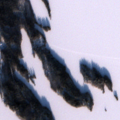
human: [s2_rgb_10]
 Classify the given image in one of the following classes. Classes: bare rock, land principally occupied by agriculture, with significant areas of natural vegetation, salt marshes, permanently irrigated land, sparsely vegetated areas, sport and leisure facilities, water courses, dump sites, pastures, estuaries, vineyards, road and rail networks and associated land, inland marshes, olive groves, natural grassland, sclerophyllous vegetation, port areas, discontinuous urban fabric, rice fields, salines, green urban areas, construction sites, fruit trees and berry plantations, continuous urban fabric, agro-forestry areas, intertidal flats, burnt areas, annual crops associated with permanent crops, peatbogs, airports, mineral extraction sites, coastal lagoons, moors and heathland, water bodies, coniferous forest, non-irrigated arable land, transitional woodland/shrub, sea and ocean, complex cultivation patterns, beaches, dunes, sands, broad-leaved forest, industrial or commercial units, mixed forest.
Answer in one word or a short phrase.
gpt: mixed forest, water bodies